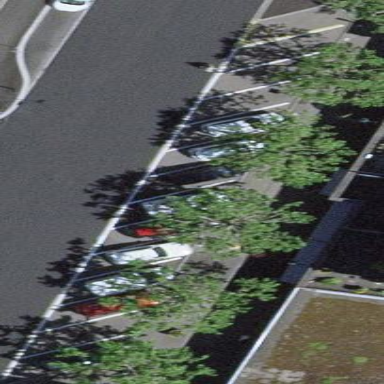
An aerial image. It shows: Diagonal street-side parking area.